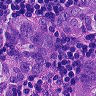
Metastatic tissue present: yes